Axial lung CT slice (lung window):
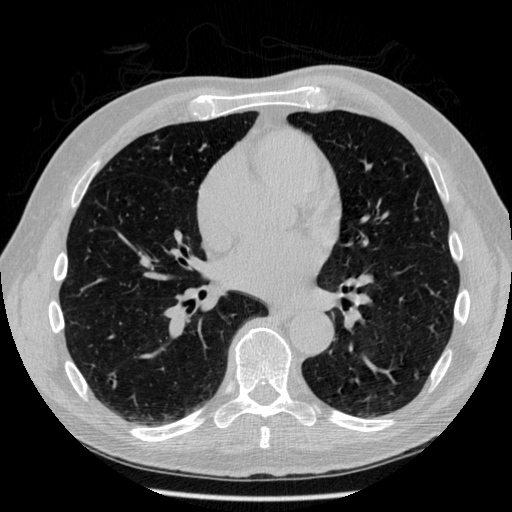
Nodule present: no